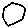
Label: hexagon